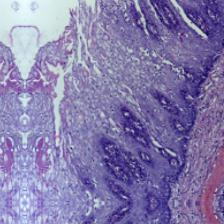
Diagnosis: Normal